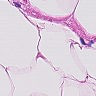
Metastatic tissue present: no